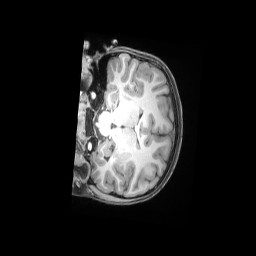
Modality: T1w
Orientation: coronal
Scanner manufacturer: siemens
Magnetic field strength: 3 T
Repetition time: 2.53 s
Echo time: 0.00169 s